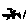
Label: moon